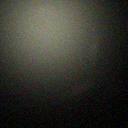
Screen state: off